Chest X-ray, PA view. Patient: 20 years old, sex M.
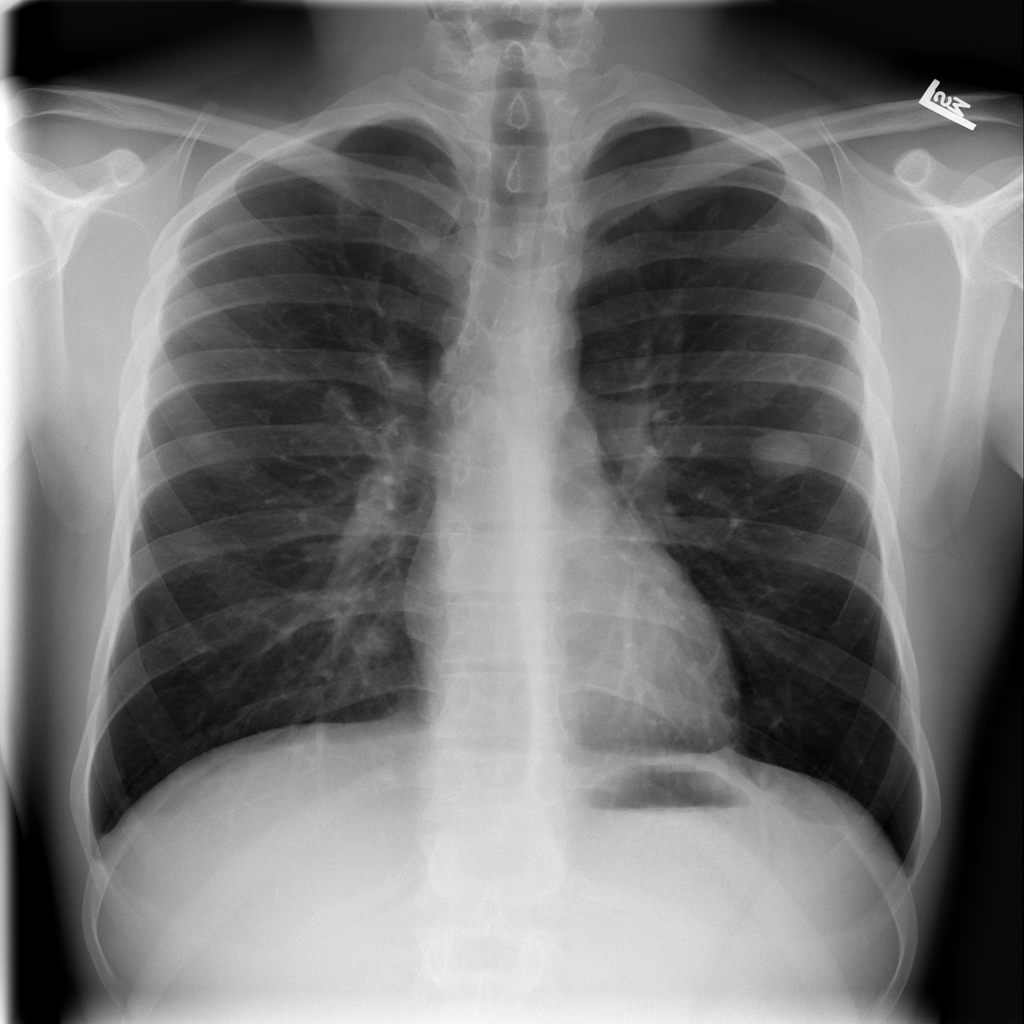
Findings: Mass